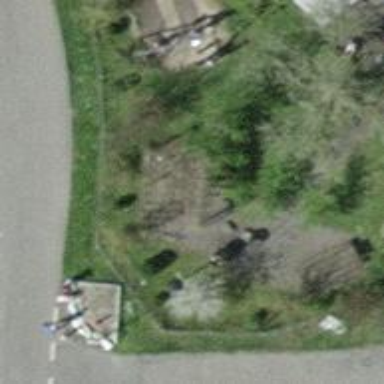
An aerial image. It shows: Picnic table located in leisure land area.